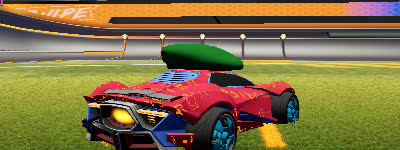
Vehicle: werewolf